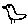
Label: bird